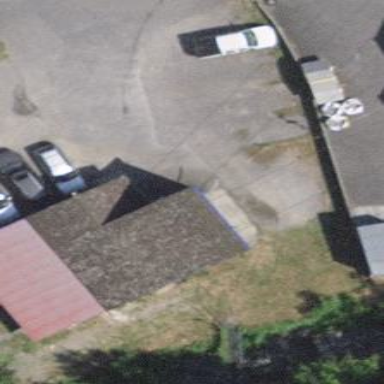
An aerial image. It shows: Transportation building.